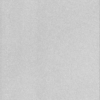
Label: dusty